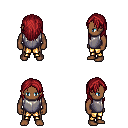
a pixel art fantasy rpg character, male body template, human, dark skin, steel chest armor, gold greaves, brunette long hairstyle, four views (front, back, left, right), 2x2 character sprite sheet, small pixel art, hard edges, no anti-aliasing